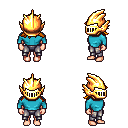
a pixel art fantasy rpg character, female body template, human, light skin, teal long-sleeve shirt, metal pants, dark blonde loose hair, gold helm, four views (front, back, left, right), 2x2 character sprite sheet, small pixel art, hard edges, no anti-aliasing